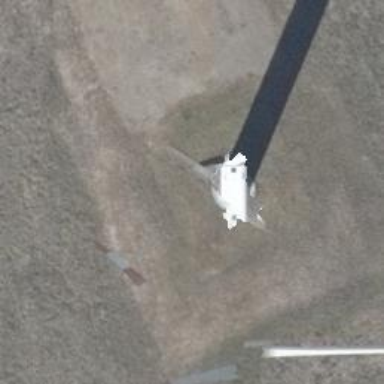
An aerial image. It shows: Wind power generator employing wind turbines.